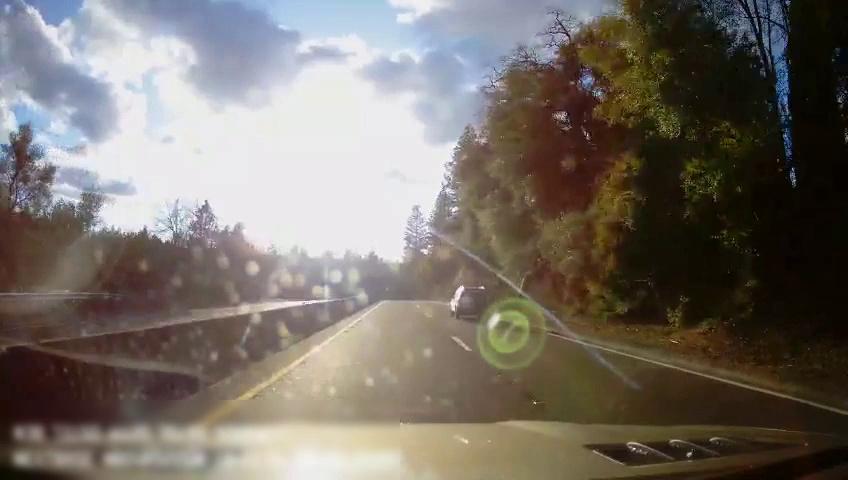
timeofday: Day
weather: Sunny
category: Drivable Space
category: Drivable Space
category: Vehicles | Car
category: Lanes | Alternate Lane
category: Lanes | Current Lane
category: Lanes | Alternate Lane